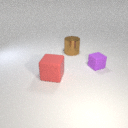
small purple rubber cube to the right of large red rubber cube